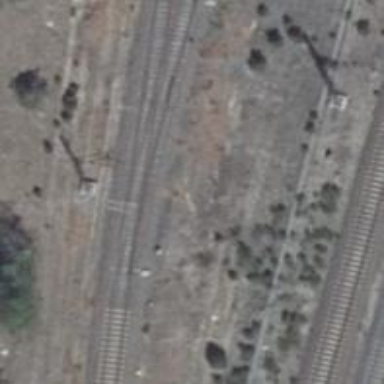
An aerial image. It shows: Railway switch.